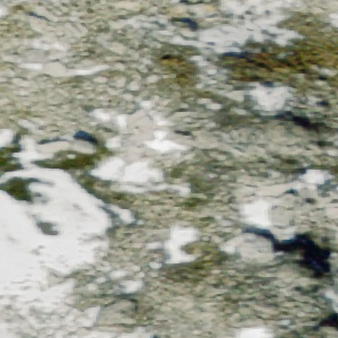
Label: other